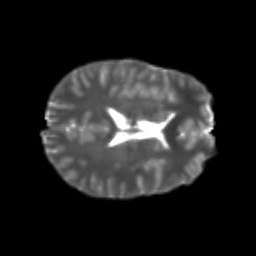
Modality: T2w
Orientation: axial
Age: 20
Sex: male
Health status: healthy
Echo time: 0.074 s